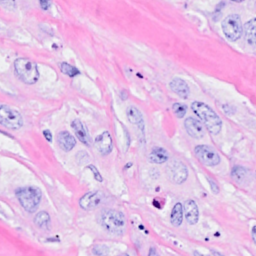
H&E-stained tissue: Breast